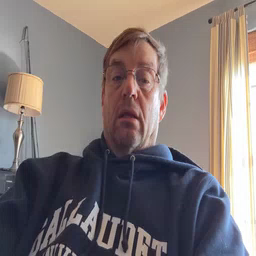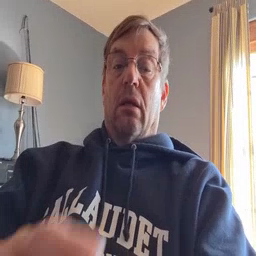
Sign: shhh